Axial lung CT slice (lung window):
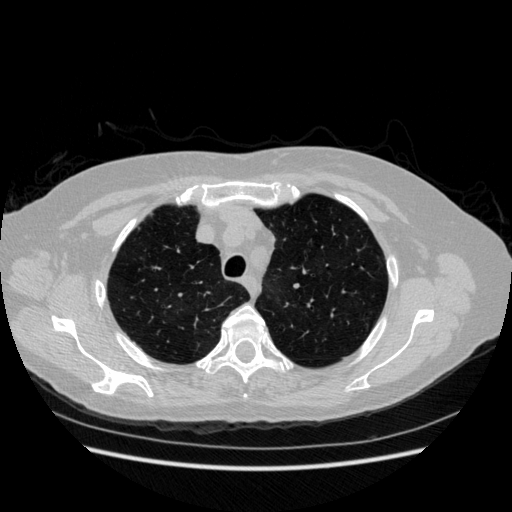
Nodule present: no